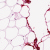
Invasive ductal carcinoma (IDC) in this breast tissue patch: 0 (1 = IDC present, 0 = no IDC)